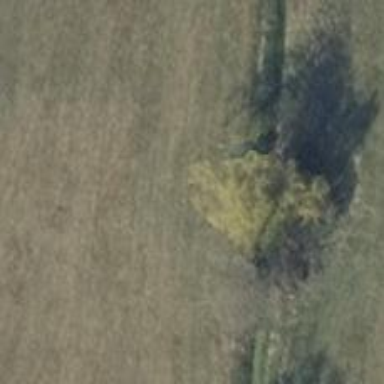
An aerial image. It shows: Evergreen needle-leaved tree.